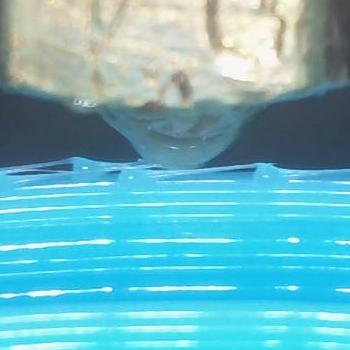
Flow rate: 33%